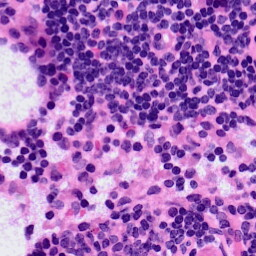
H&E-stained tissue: LymphNode